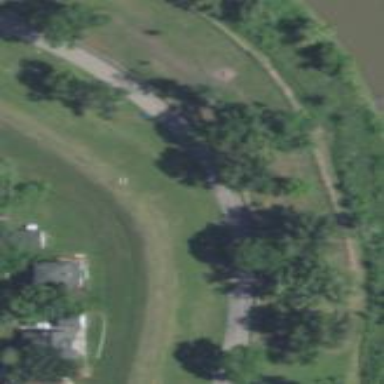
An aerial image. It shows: Fenced dog park for leisure activities on land.